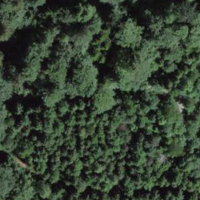
EUNIS habitat code: 41
Species observed at this site:
Aruncus dioicus
Volucella inanis